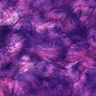
Metastatic tissue present: yes